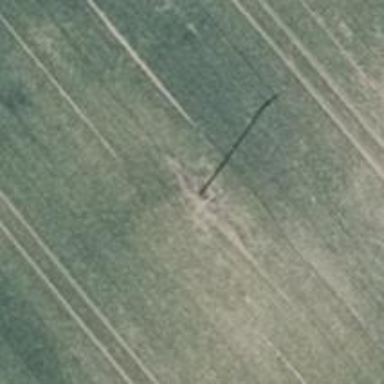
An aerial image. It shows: Power pole.